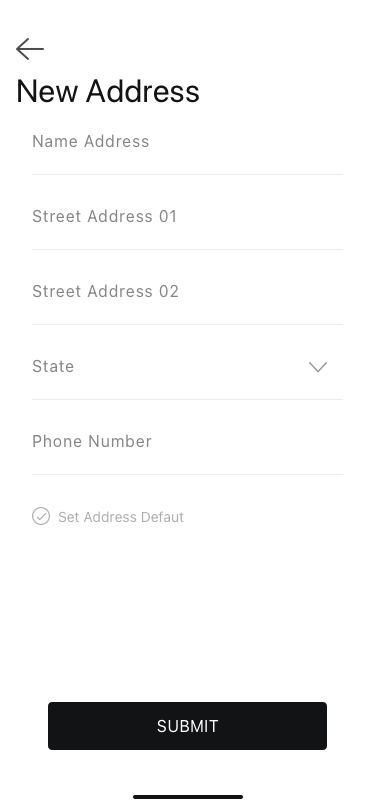
Text in this UI design:
Name Address
Street Address 01
Street Address 02
Phone Number
Set Address Defaut
State
Submit
New Address